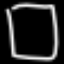
Label: square